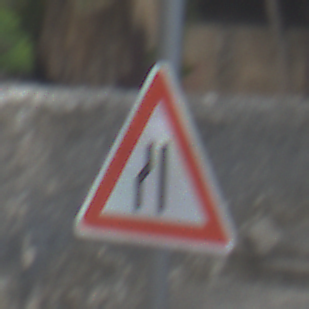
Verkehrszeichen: EinseitigVerengteFahrbahnLinks
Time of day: MorningAfternoon
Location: Outdoor (Suburban)
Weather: PartlyCloudy
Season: NotSpecified
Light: Natural